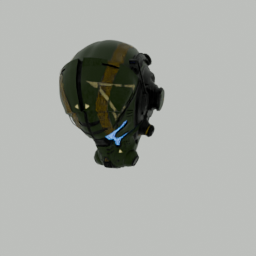
Label: people